Question: I am attempting to complete a past Object Oriented Programming examination paper that involves inheritance in C++. This is the UML .
I am trying to print the second line of the sample output, as shown on the question paper. The program should use inheritance to output the student name, DOB, and the department, but I am not sure how to output the first two. I have implemented inheritance but the print functions of the Person and Date classes do not print. Full code implementation <URL>.
This is the Student class:
'''
#include "Person.h"
class Student :
public Person
{
public:
Student(string, string, int, int, int);
void print();
~Student();
private:
string Dept;
};
Student::Student(string d, string name, int mm, int dd, int yy)
: Person(name, mm, dd, yy)
{
Dept = d;
}
void Student::print()
{
cout << Dept;
}
'''
This is the Person class:
'''
#include "Date.h"
class Person
{
public:
Person(string, int, int, int);
void getName();
void setName(string);
void print();
~Person();
private:
string Name;
Date DOB;
};
Person::Person(string n, int bmonth, int bday, int byear)
: DOB(bmonth, bday, byear)
{
setName(n);
}
void Person::getName()
{
cout << Name;
}
void Person::setName(string nm)
{
Name = nm;
}
void Person::print()
{
getName();
cout << ", DOB: ";
DOB.print();
}
'''
Test output:
'''
Student s("Applied Computing", "James Hall", 12, 12, 1988);
cout << endl;
cout << "Student created: ";
s.print();
'''
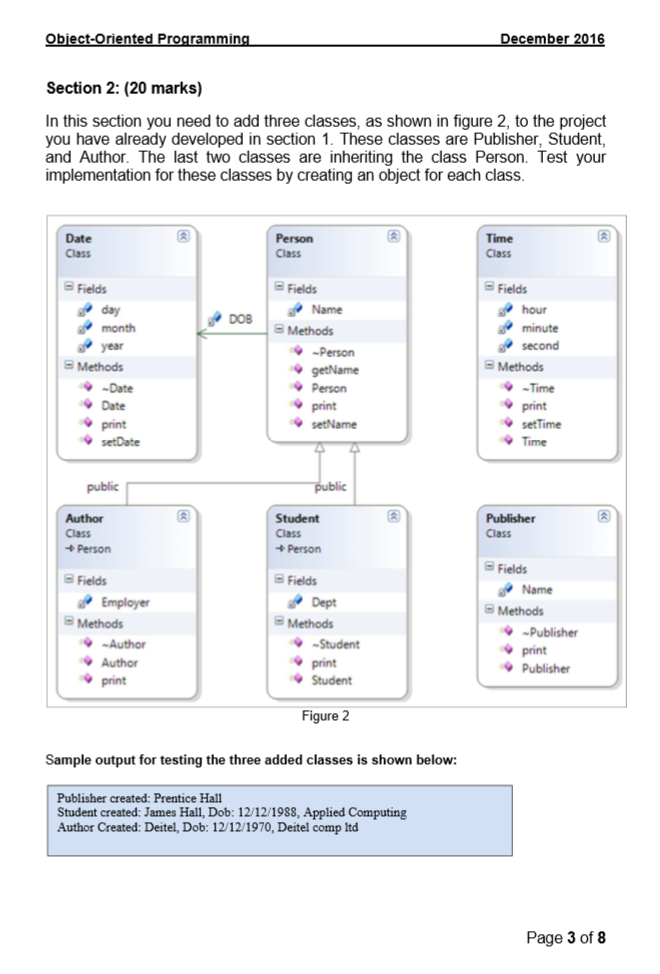
Answer: Are you trying to run the exact code that you supplied? Because it's missing the main function.
's.print()' will never call the 'Person' class print method, since you define a method with the same name in 'Student'. Hence, it will only print the student's name. If you want to use the base class method, you have to either call it explicitly in the derived class' method (for instance, by writing 'Person::print()' in the Student class print method), or simple not define another method with the same name on the derived class (you should read up on how inheritance and virtual classes works in C++). For your problem in particular, you'll want the first option, i.e., something like:
'''
void Student::print()
{
Person::print();
cout << ", " << Dept << endl;
}
'''
Also, it's good practice to flush the stream. Output streams are buffered, so you either flush them manually or hope that they get flushed. Add a 'cout << endl' or a 'cout << flush' at the end of printing.